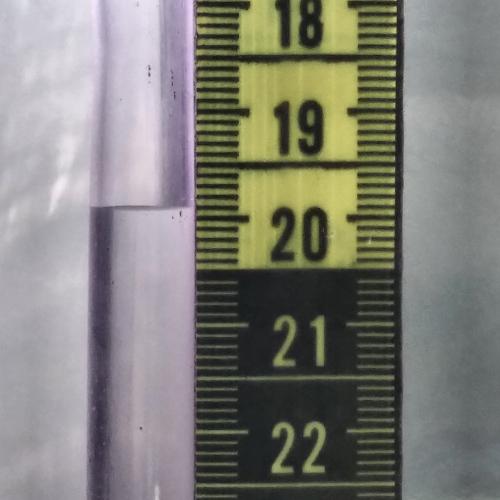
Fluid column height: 19.9 cm